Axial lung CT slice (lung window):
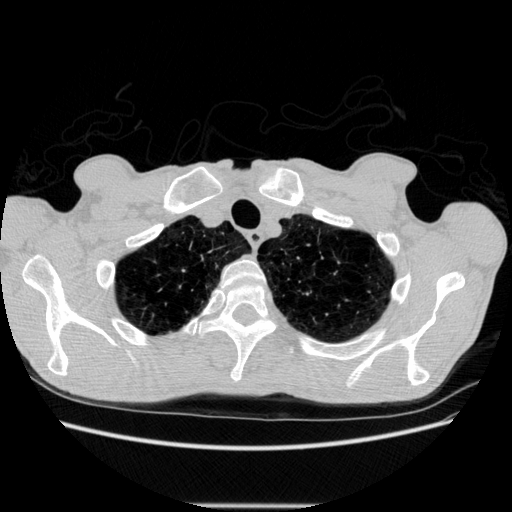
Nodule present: no